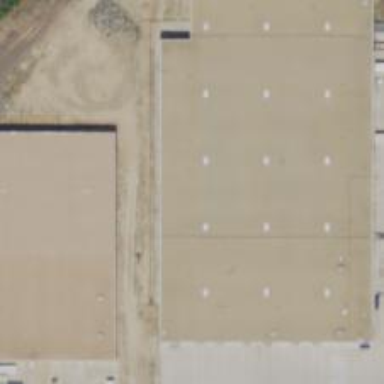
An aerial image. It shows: Warehouse.